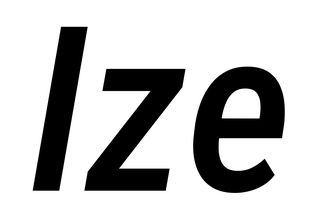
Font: Roboto-Italic_Condensed_Medium_Italic